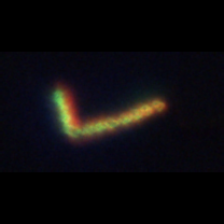
Taxon: Skeletonema
Group: Diatoms